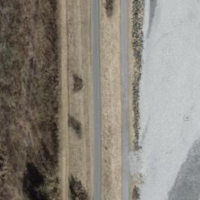
EUNIS habitat code: 45
Species observed at this site:
Epipactis palustris